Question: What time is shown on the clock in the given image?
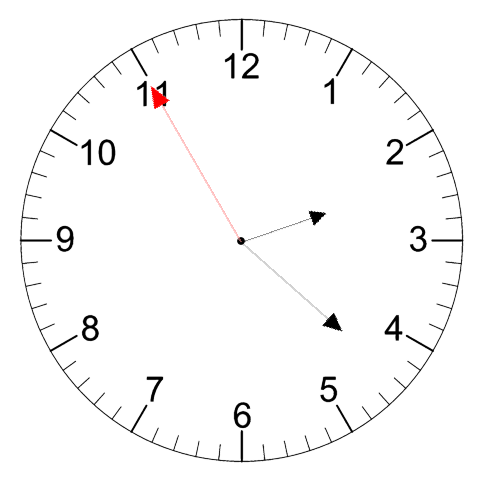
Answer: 02:21:55